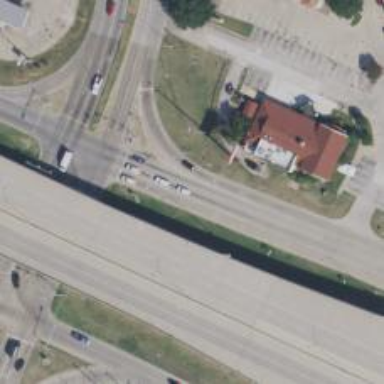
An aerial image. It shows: Secondary road with frontage road alongside.